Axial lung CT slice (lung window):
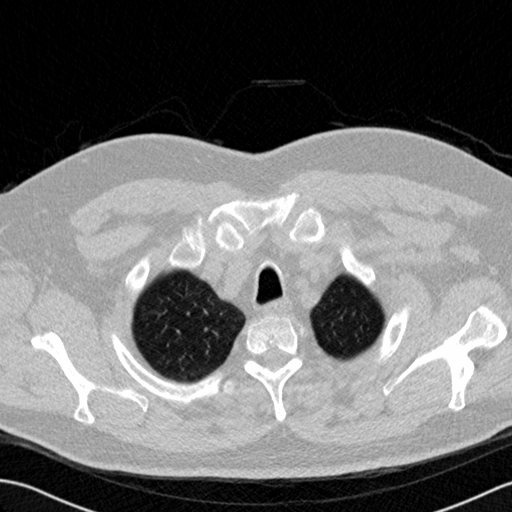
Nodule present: no